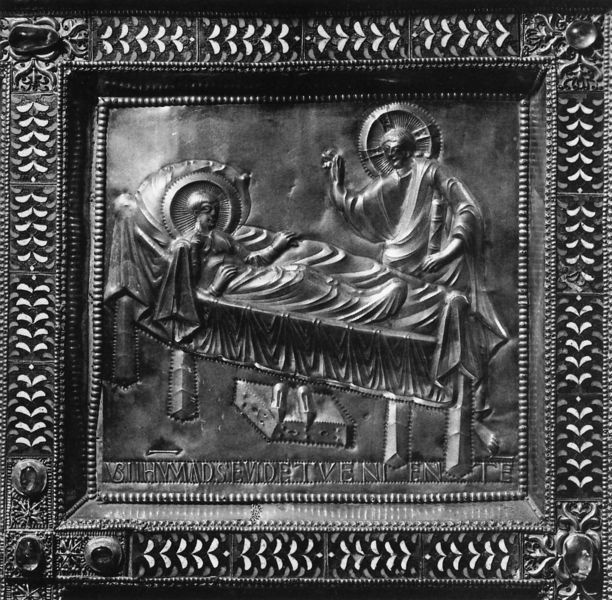
Titel: Goldaltar von Mailand, sog. Pala d’oro
Künstler: Volvinus
Standort: Mailand, S. Ambrogio (EU - I)
Schlagwörter: hand, mann, menschen, tuch, rahmen, silber, tod, bild, kirche, gewand, edelsteine, engel, relief, schrift, liegen, schuhe, stab, glanz, bett, metall, foto, barfuss, krank, fuss, stich, text, gravur, heiligenschein, nimbus, bahre, christus, grab, jesus, totenbett, segen, segnung, heilige, heilig, heilung, blech, email, reliquie, lazarus